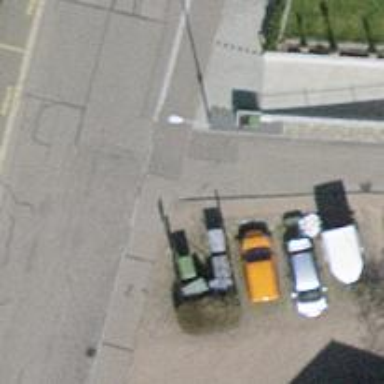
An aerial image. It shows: Asphalt sidewalk.